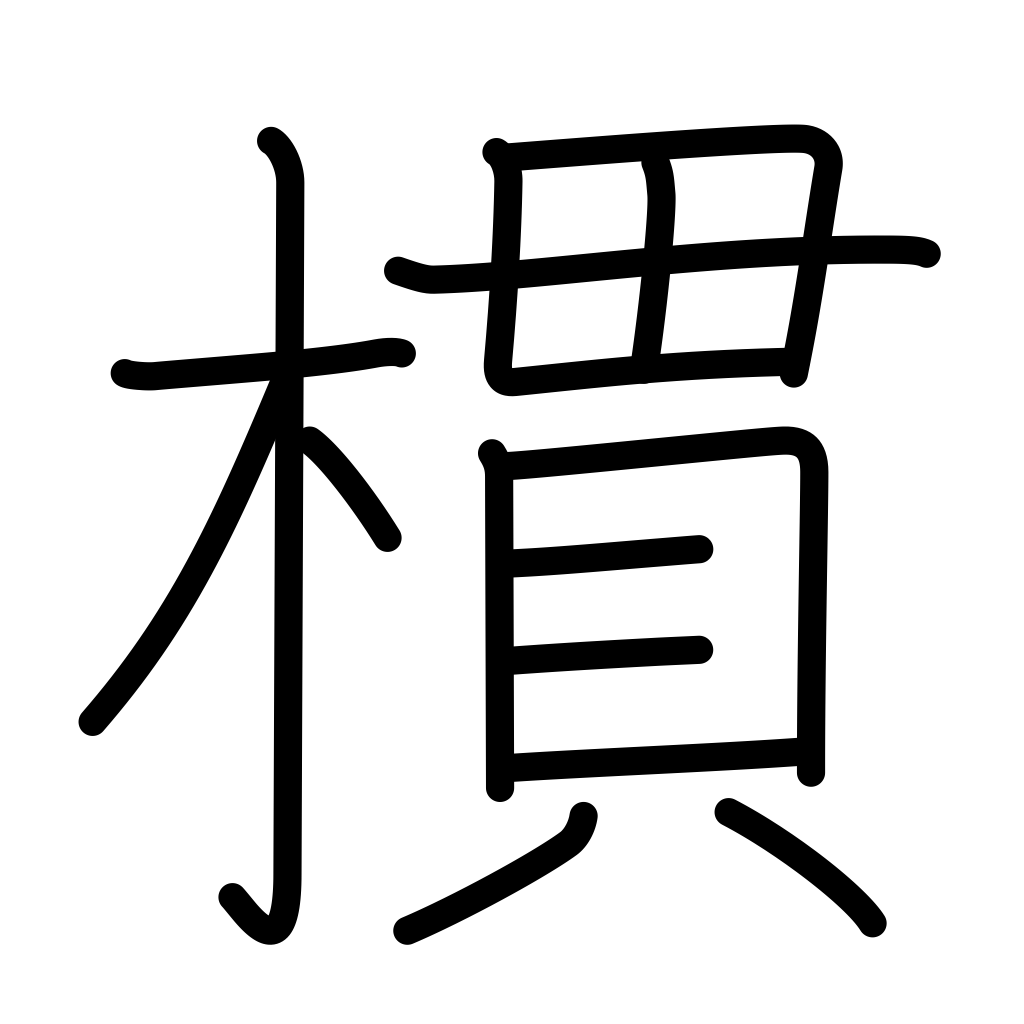
Meaning: grove